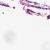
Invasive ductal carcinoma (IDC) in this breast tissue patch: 0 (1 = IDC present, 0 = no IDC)